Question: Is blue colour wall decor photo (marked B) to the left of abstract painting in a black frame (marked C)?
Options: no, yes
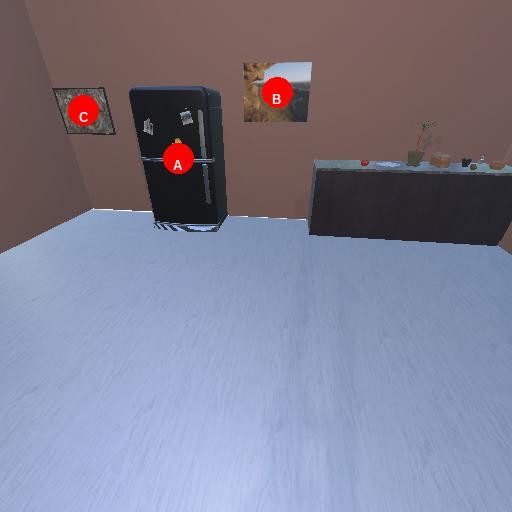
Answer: no